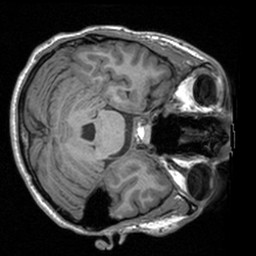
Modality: T1w
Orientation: axial
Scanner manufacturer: siemens
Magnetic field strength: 3 T
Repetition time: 1.9 s
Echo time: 0.00226 s